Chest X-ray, AP view. Patient: 54 years old, sex M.
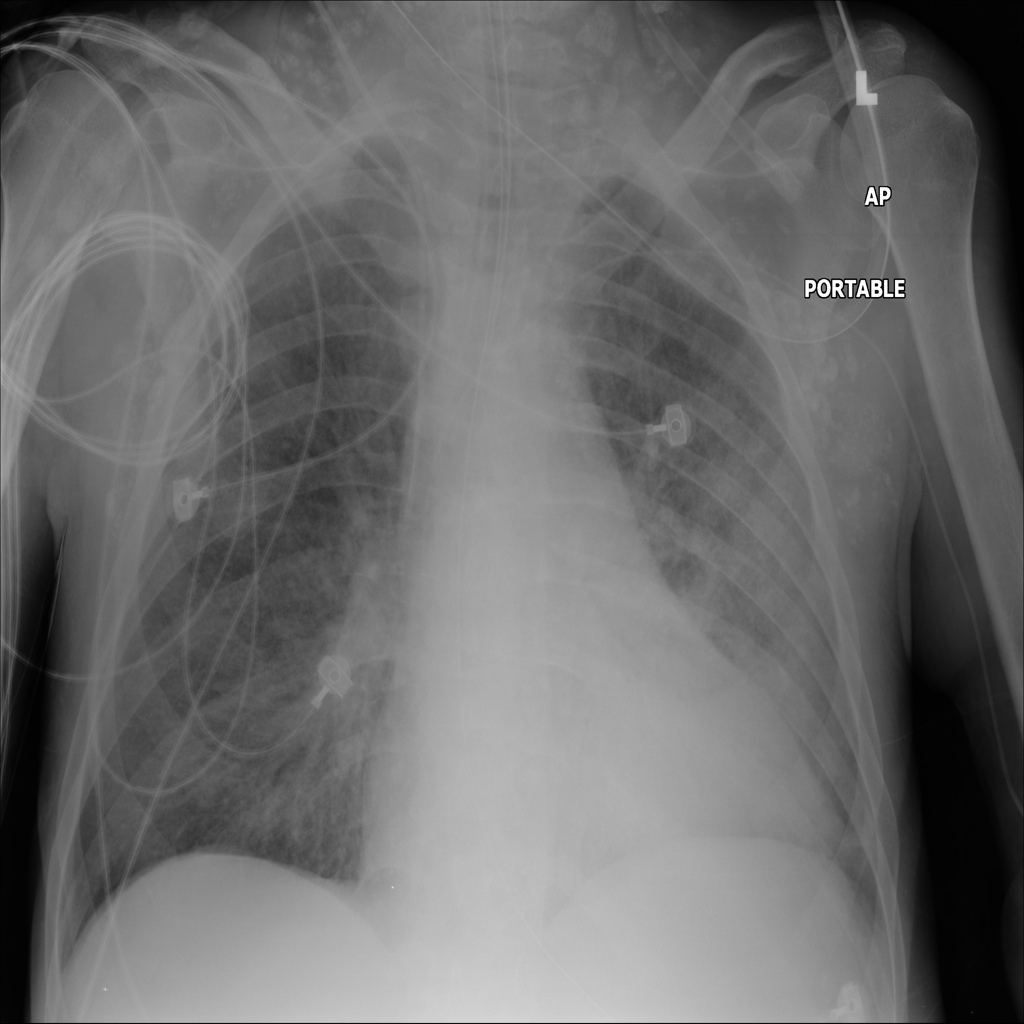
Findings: Infiltration